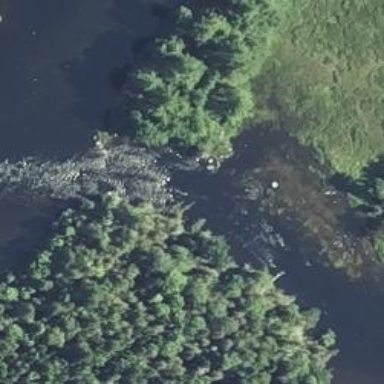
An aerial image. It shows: Scene featuring rapids in waterway.